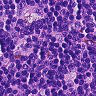
Metastatic tissue present: no